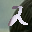
Label: 2